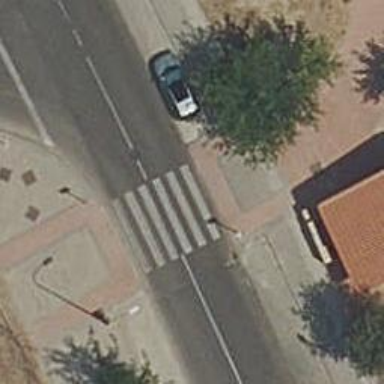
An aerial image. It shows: Crossing footway made of paving stones with zebra crossing.